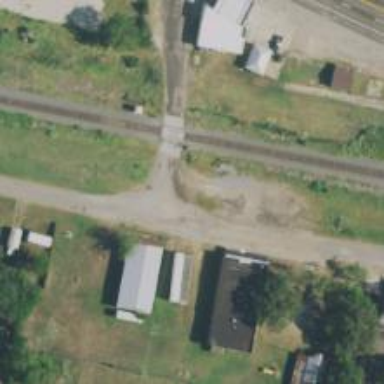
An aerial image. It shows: Railway level crossing.